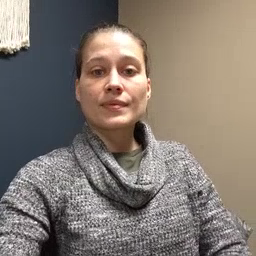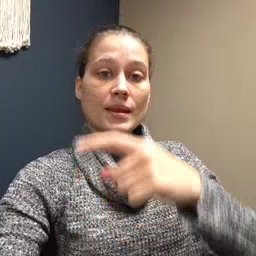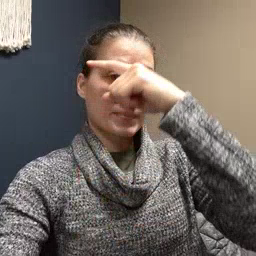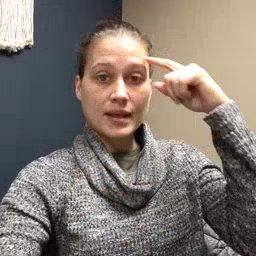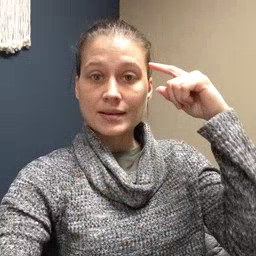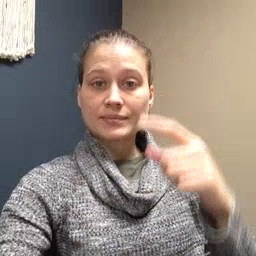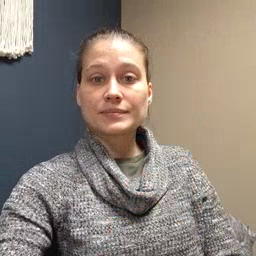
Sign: black